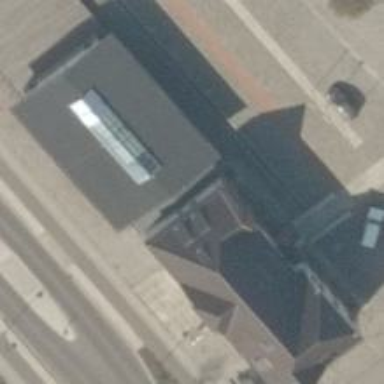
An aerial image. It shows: Train station building.